Interaction volume radius: 5 \u00c5
Interaction volume height: 10 \u00c5
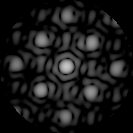
Disorder parameter: 0.1977